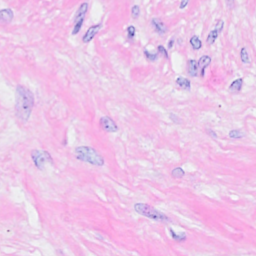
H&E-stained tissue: Breast